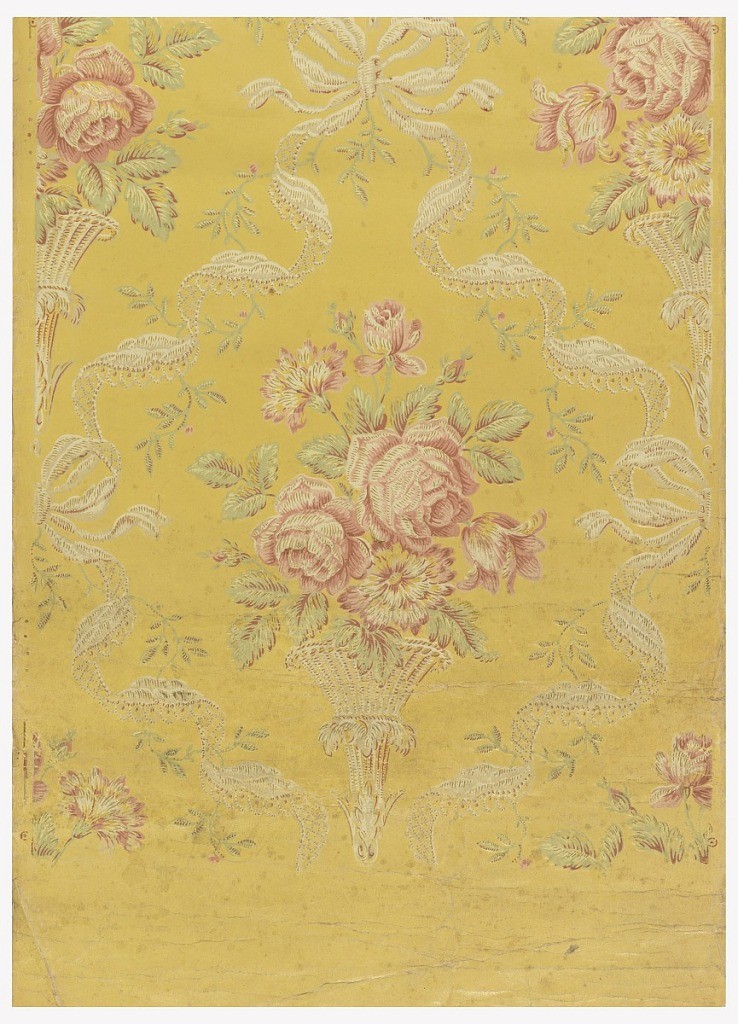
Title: Floral Brocade
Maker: Zuber & Cie, Rixheim, Alsace, France, founded 1797
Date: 1875–1900
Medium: Block-printed paper, embossed
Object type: Sidewall
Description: Lightly embossed basket of roses, tulips, carnation, chrysanthemum, enclosed in a cartouche of lacy bead-festooned ribbon arabesque, ending in bowknots.  Printed in rose, pink, white, green and grey on a yellow ground.